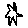
Label: star